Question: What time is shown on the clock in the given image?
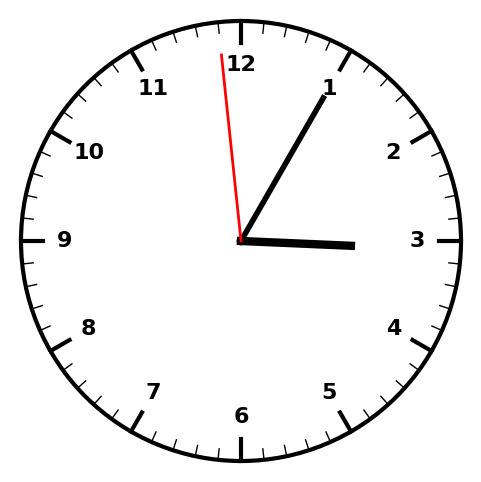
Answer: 03:04:59